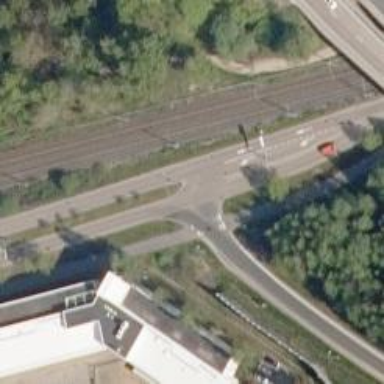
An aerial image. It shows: Asphalt motorway link.